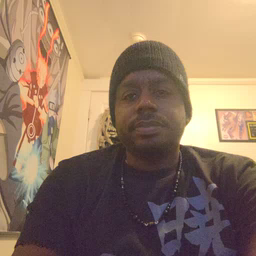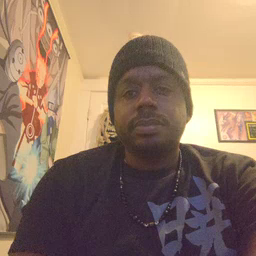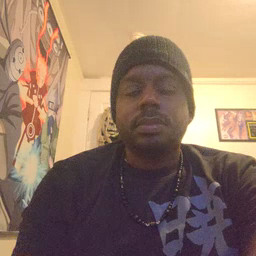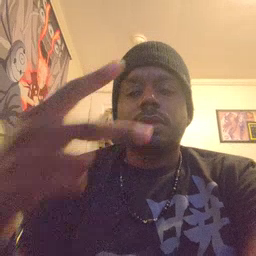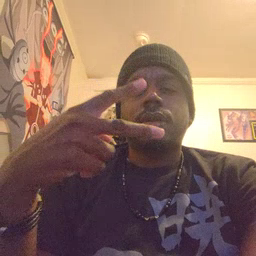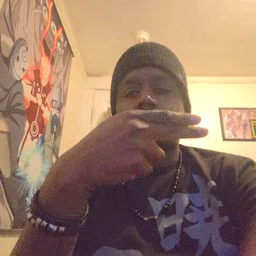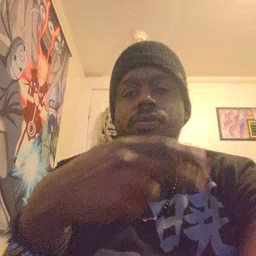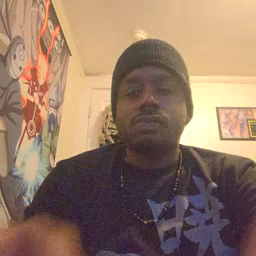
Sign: cut